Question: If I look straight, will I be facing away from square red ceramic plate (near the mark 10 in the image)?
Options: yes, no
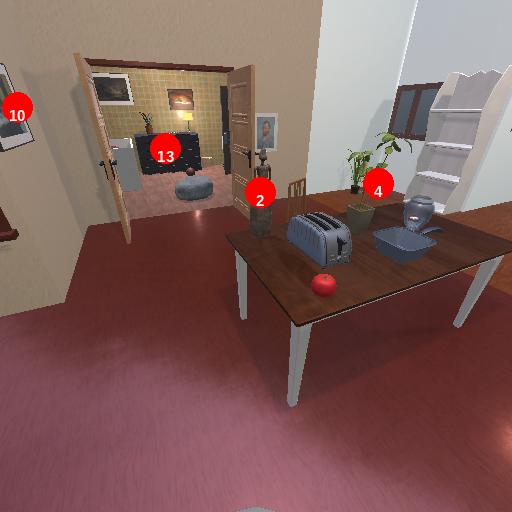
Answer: yes